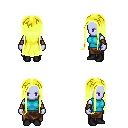
a pixel art fantasy rpg character, female body template, dark elf, purple skin, teal sleeveless shirt, robe skirt, gold extra-long hairstyle, leather bracers, black shoes, four views (front, back, left, right), 2x2 character sprite sheet, small pixel art, hard edges, no anti-aliasing